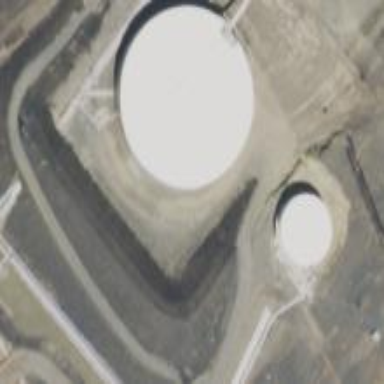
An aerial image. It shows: Tank building.